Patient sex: F
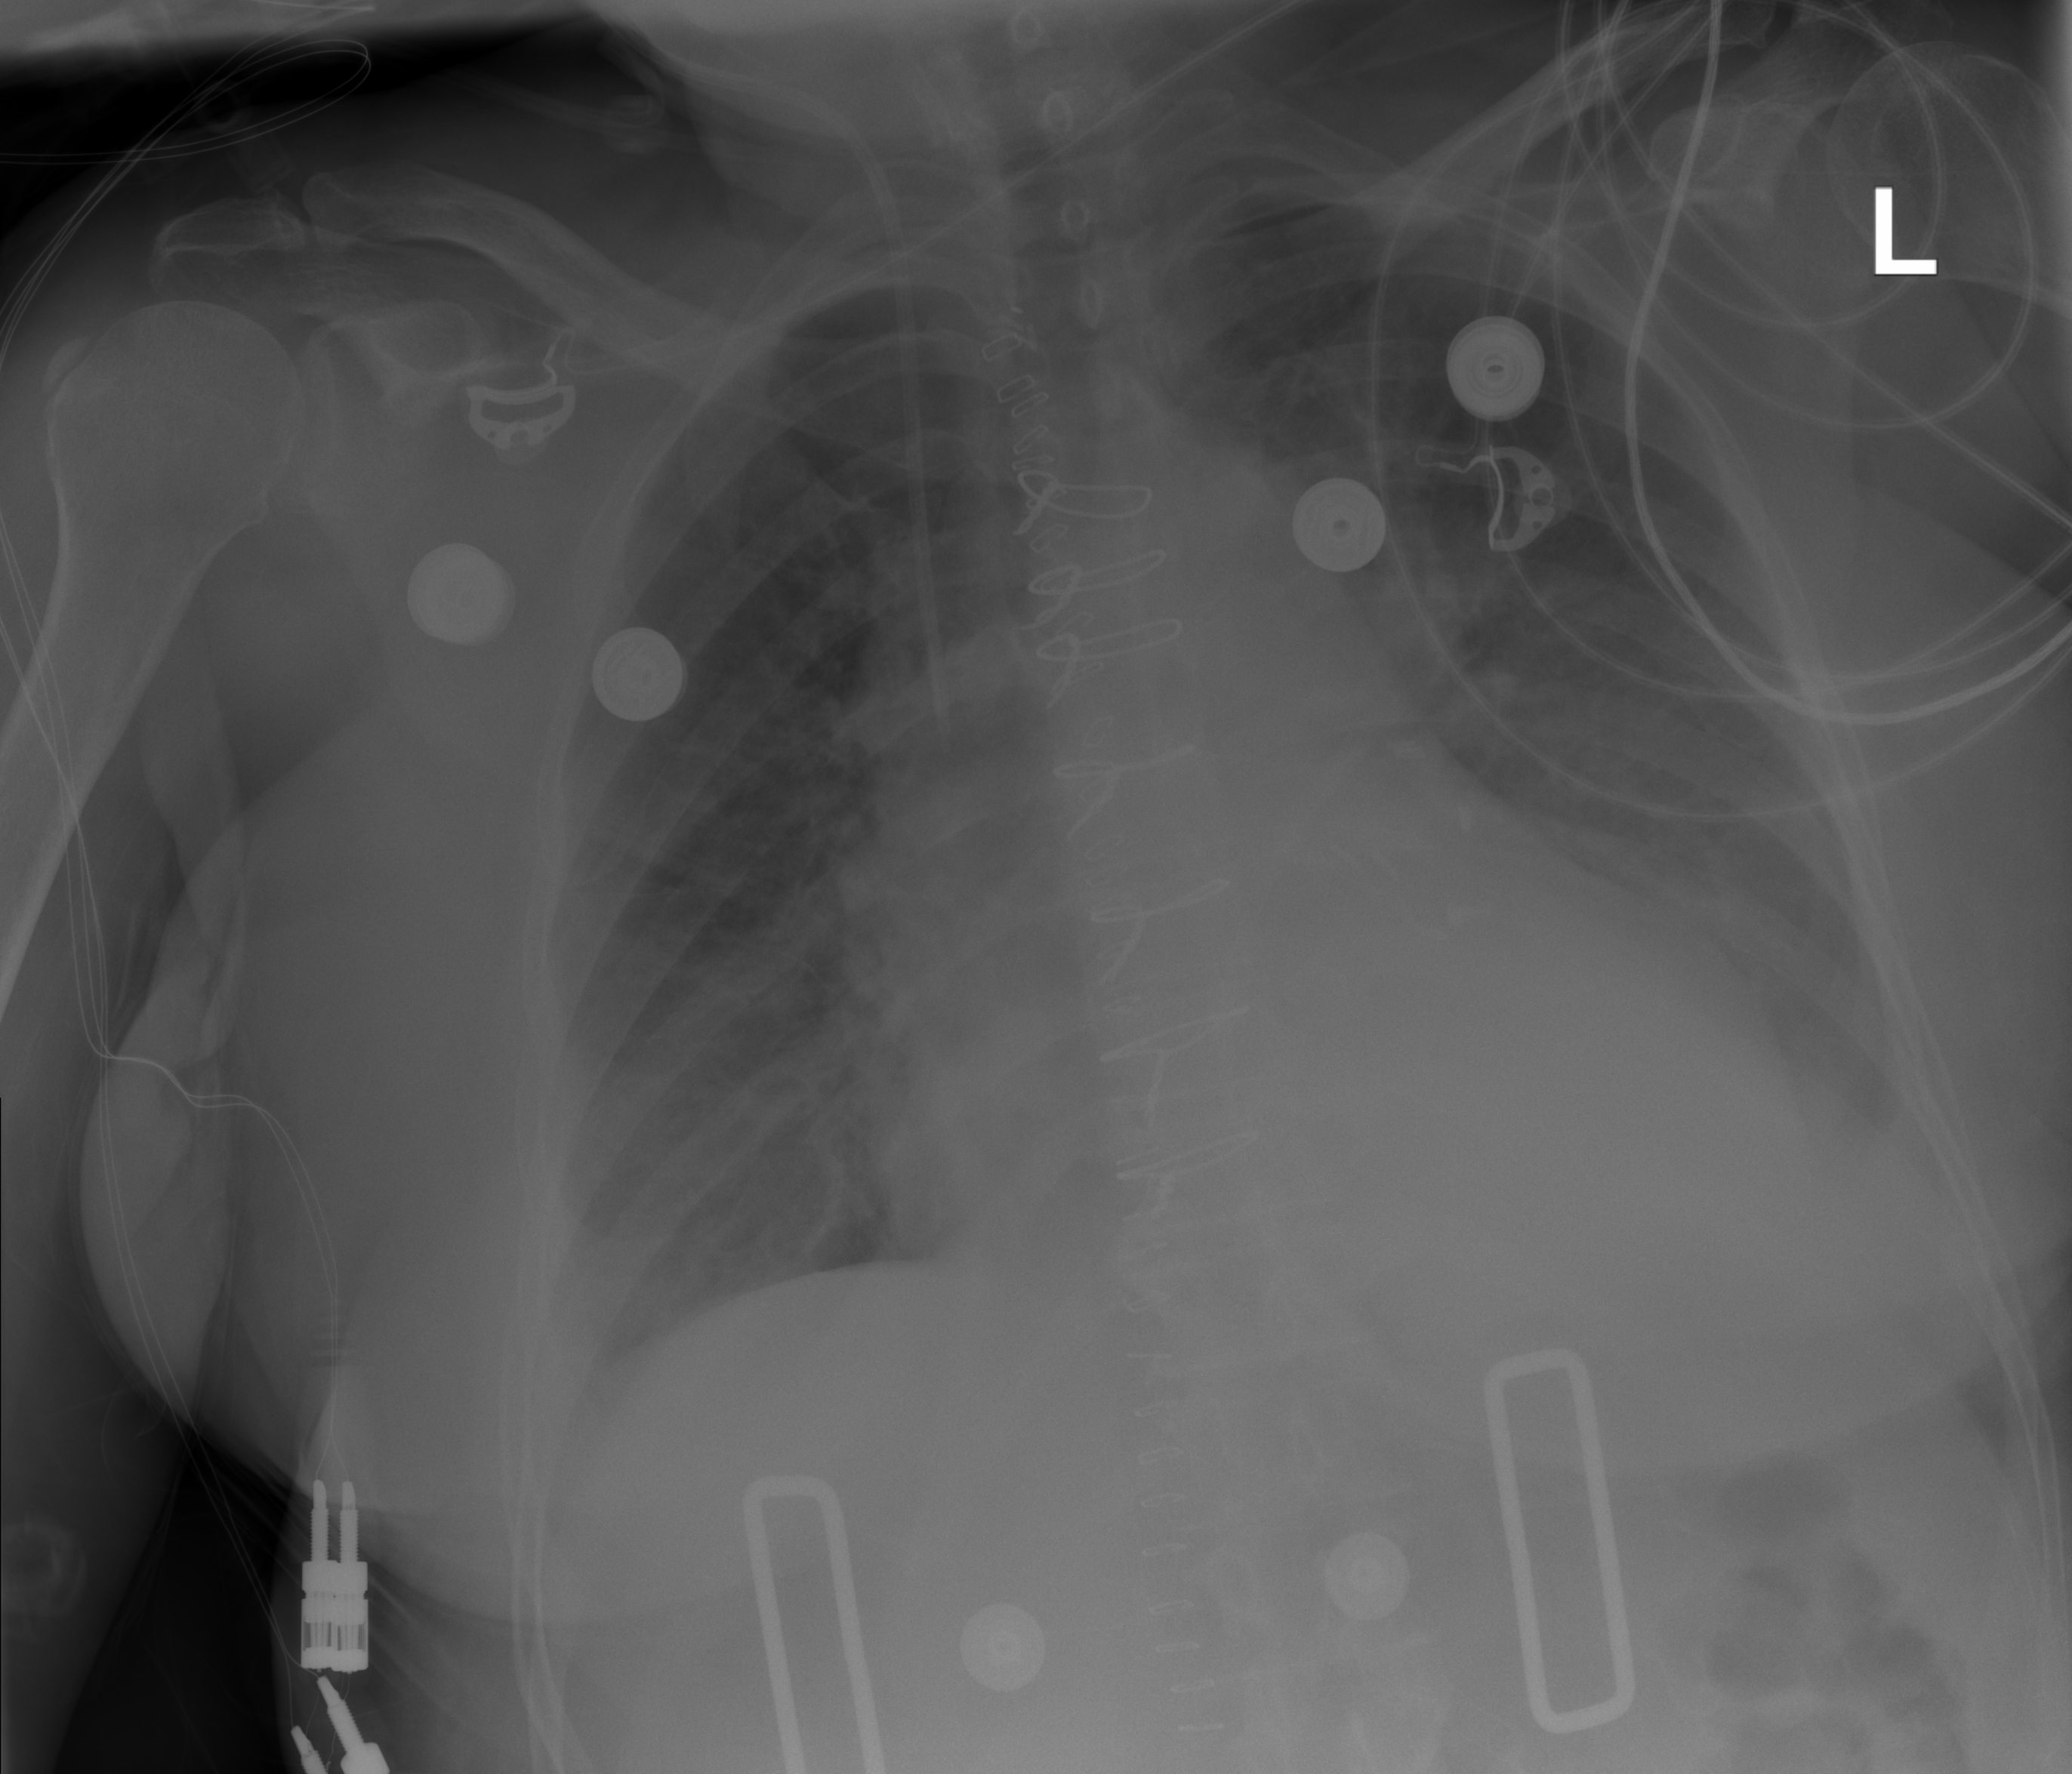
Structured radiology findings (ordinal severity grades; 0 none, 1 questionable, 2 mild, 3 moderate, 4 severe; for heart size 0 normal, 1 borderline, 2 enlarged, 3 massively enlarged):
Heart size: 2
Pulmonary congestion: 0
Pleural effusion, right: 1
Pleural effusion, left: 2
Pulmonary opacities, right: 0
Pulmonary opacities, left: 0
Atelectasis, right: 1
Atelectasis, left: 2